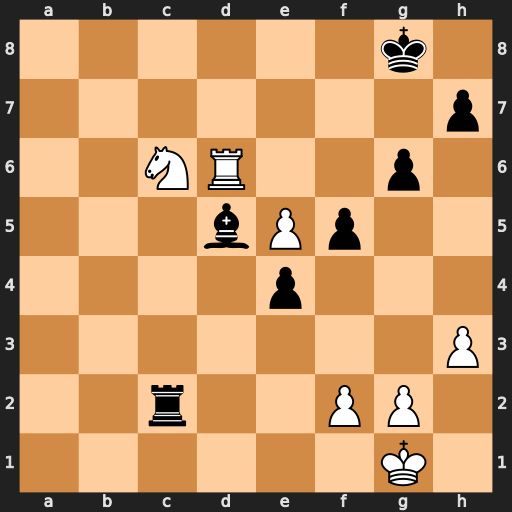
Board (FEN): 6k1/7p/2NR2p1/3bPp2/4p3/7P/2r2PP1/6K1
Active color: w
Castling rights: -
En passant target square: -
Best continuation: Ne7+ Kf8 Nxd5